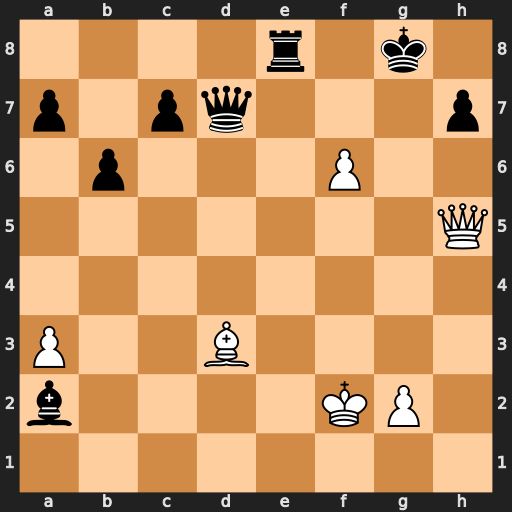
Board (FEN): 4r1k1/p1pq3p/1p3P2/7Q/8/P2B4/b4KP1/8
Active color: w
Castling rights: -
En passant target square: -
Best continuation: Bxh7+ Kf8 Qh6+ Kf7 Qg7+ Ke6 Bf5+ Kxf5 Qxd7+ Kxf6 Qxe8